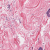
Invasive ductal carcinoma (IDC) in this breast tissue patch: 0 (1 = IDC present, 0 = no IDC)